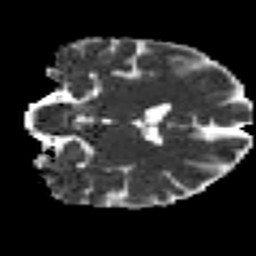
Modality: MD
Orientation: coronal
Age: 40
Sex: female
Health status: healthy
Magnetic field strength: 3 T
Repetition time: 9 s
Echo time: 0.093 s